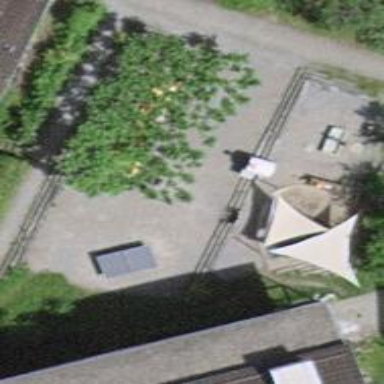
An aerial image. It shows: Playground area for leisure activities on the land.